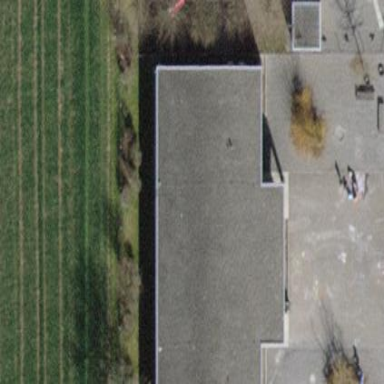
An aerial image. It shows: Kindergarten building.